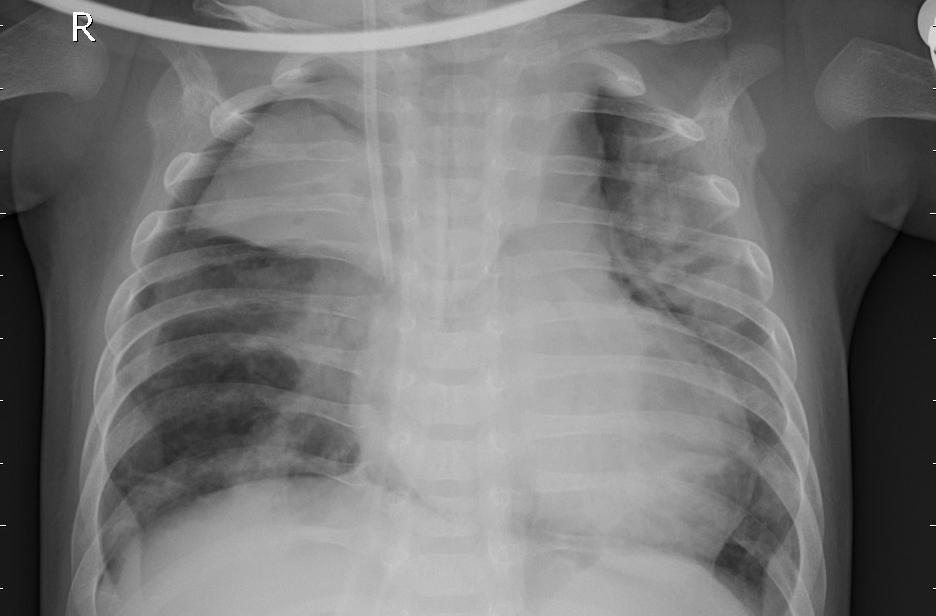
Diagnosis: PNEUMONIA